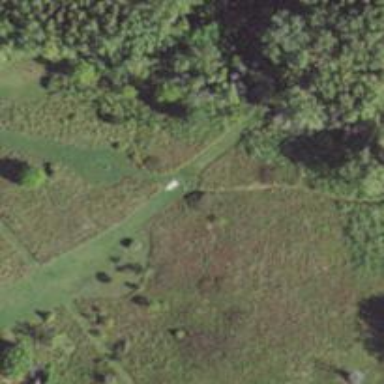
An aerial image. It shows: Disc golf tee area.